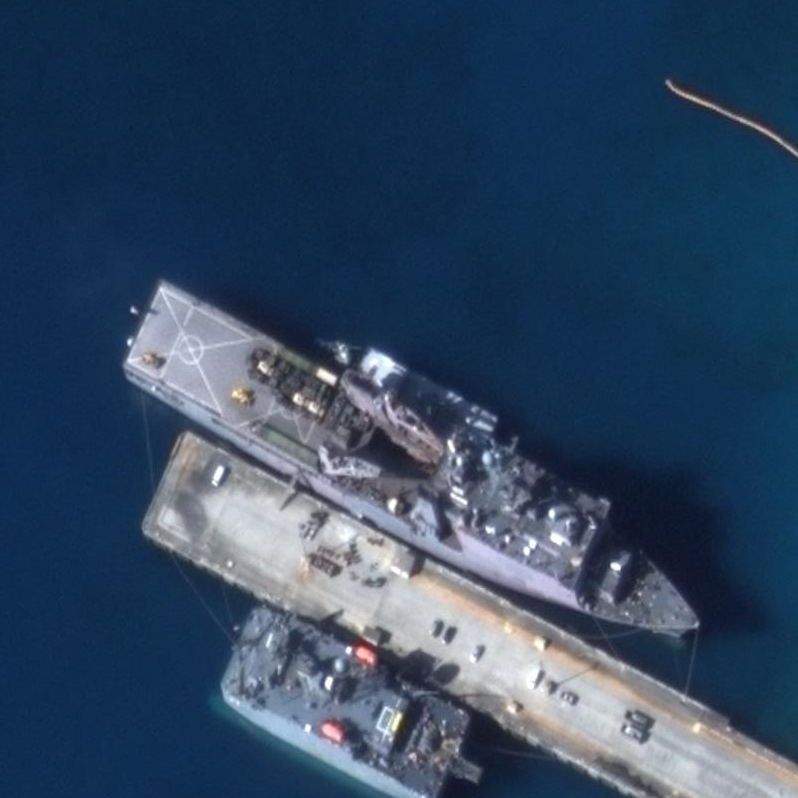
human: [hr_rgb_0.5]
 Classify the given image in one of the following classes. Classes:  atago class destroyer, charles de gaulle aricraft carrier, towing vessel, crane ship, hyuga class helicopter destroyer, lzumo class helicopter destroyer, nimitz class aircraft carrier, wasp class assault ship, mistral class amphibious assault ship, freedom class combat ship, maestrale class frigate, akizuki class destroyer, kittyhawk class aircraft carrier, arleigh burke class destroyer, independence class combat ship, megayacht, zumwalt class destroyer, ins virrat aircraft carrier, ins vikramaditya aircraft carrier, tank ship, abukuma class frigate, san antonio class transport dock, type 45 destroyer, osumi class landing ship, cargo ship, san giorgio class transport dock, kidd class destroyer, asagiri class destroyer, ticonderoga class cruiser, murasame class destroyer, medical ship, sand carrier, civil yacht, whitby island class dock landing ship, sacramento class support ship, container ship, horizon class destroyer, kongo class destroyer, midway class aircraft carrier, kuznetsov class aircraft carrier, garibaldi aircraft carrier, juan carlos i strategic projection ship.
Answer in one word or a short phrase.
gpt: Whitby Island class dock landing ship